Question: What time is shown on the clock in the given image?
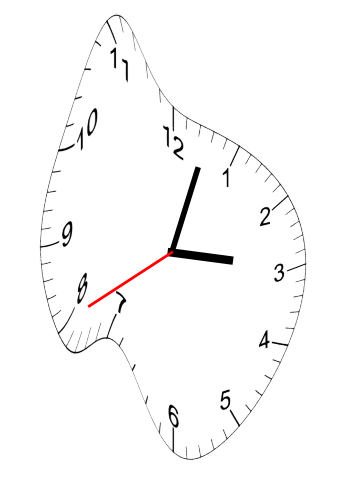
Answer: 03:02:40